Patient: sex M, age 81
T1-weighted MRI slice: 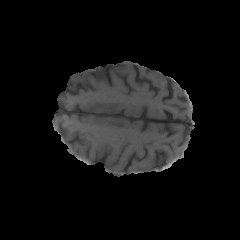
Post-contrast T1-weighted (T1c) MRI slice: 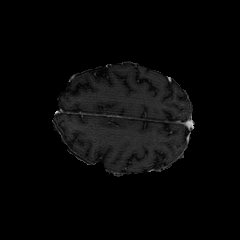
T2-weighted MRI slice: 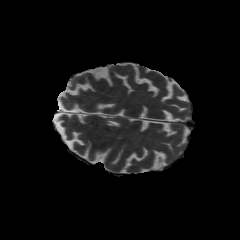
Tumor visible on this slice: no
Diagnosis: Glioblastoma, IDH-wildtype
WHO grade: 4